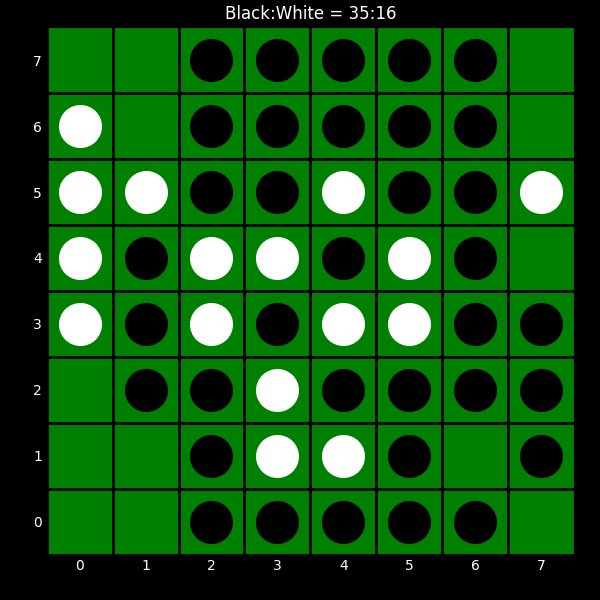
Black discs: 35
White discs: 16